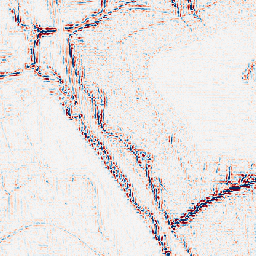
Category: wavelet
Decomposition family: wavelet_dwt
Decomposition parameters: wavelet: db2
level: 2
Upsampling method: quartic
Upsampling parameters: scale: 2
Upsampling scale: 2